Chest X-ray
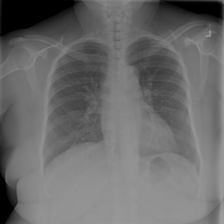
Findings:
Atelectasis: negative
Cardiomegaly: negative
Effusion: negative
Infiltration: negative
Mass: negative
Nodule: negative
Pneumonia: negative
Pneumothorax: negative
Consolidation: negative
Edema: negative
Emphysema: negative
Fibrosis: negative
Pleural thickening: negative
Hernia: negative